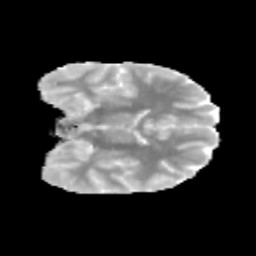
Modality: MD
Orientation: coronal
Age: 12
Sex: male
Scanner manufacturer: siemens
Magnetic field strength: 3 T
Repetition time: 3.8 s
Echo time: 0.07 s